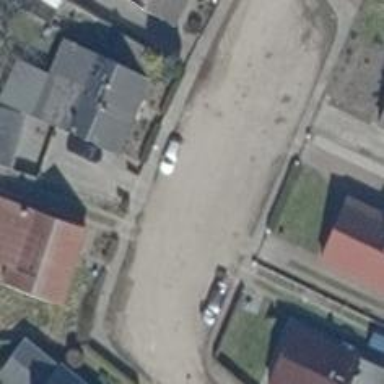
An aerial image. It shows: Residential road with compacted surface.